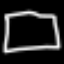
Label: square